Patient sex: M
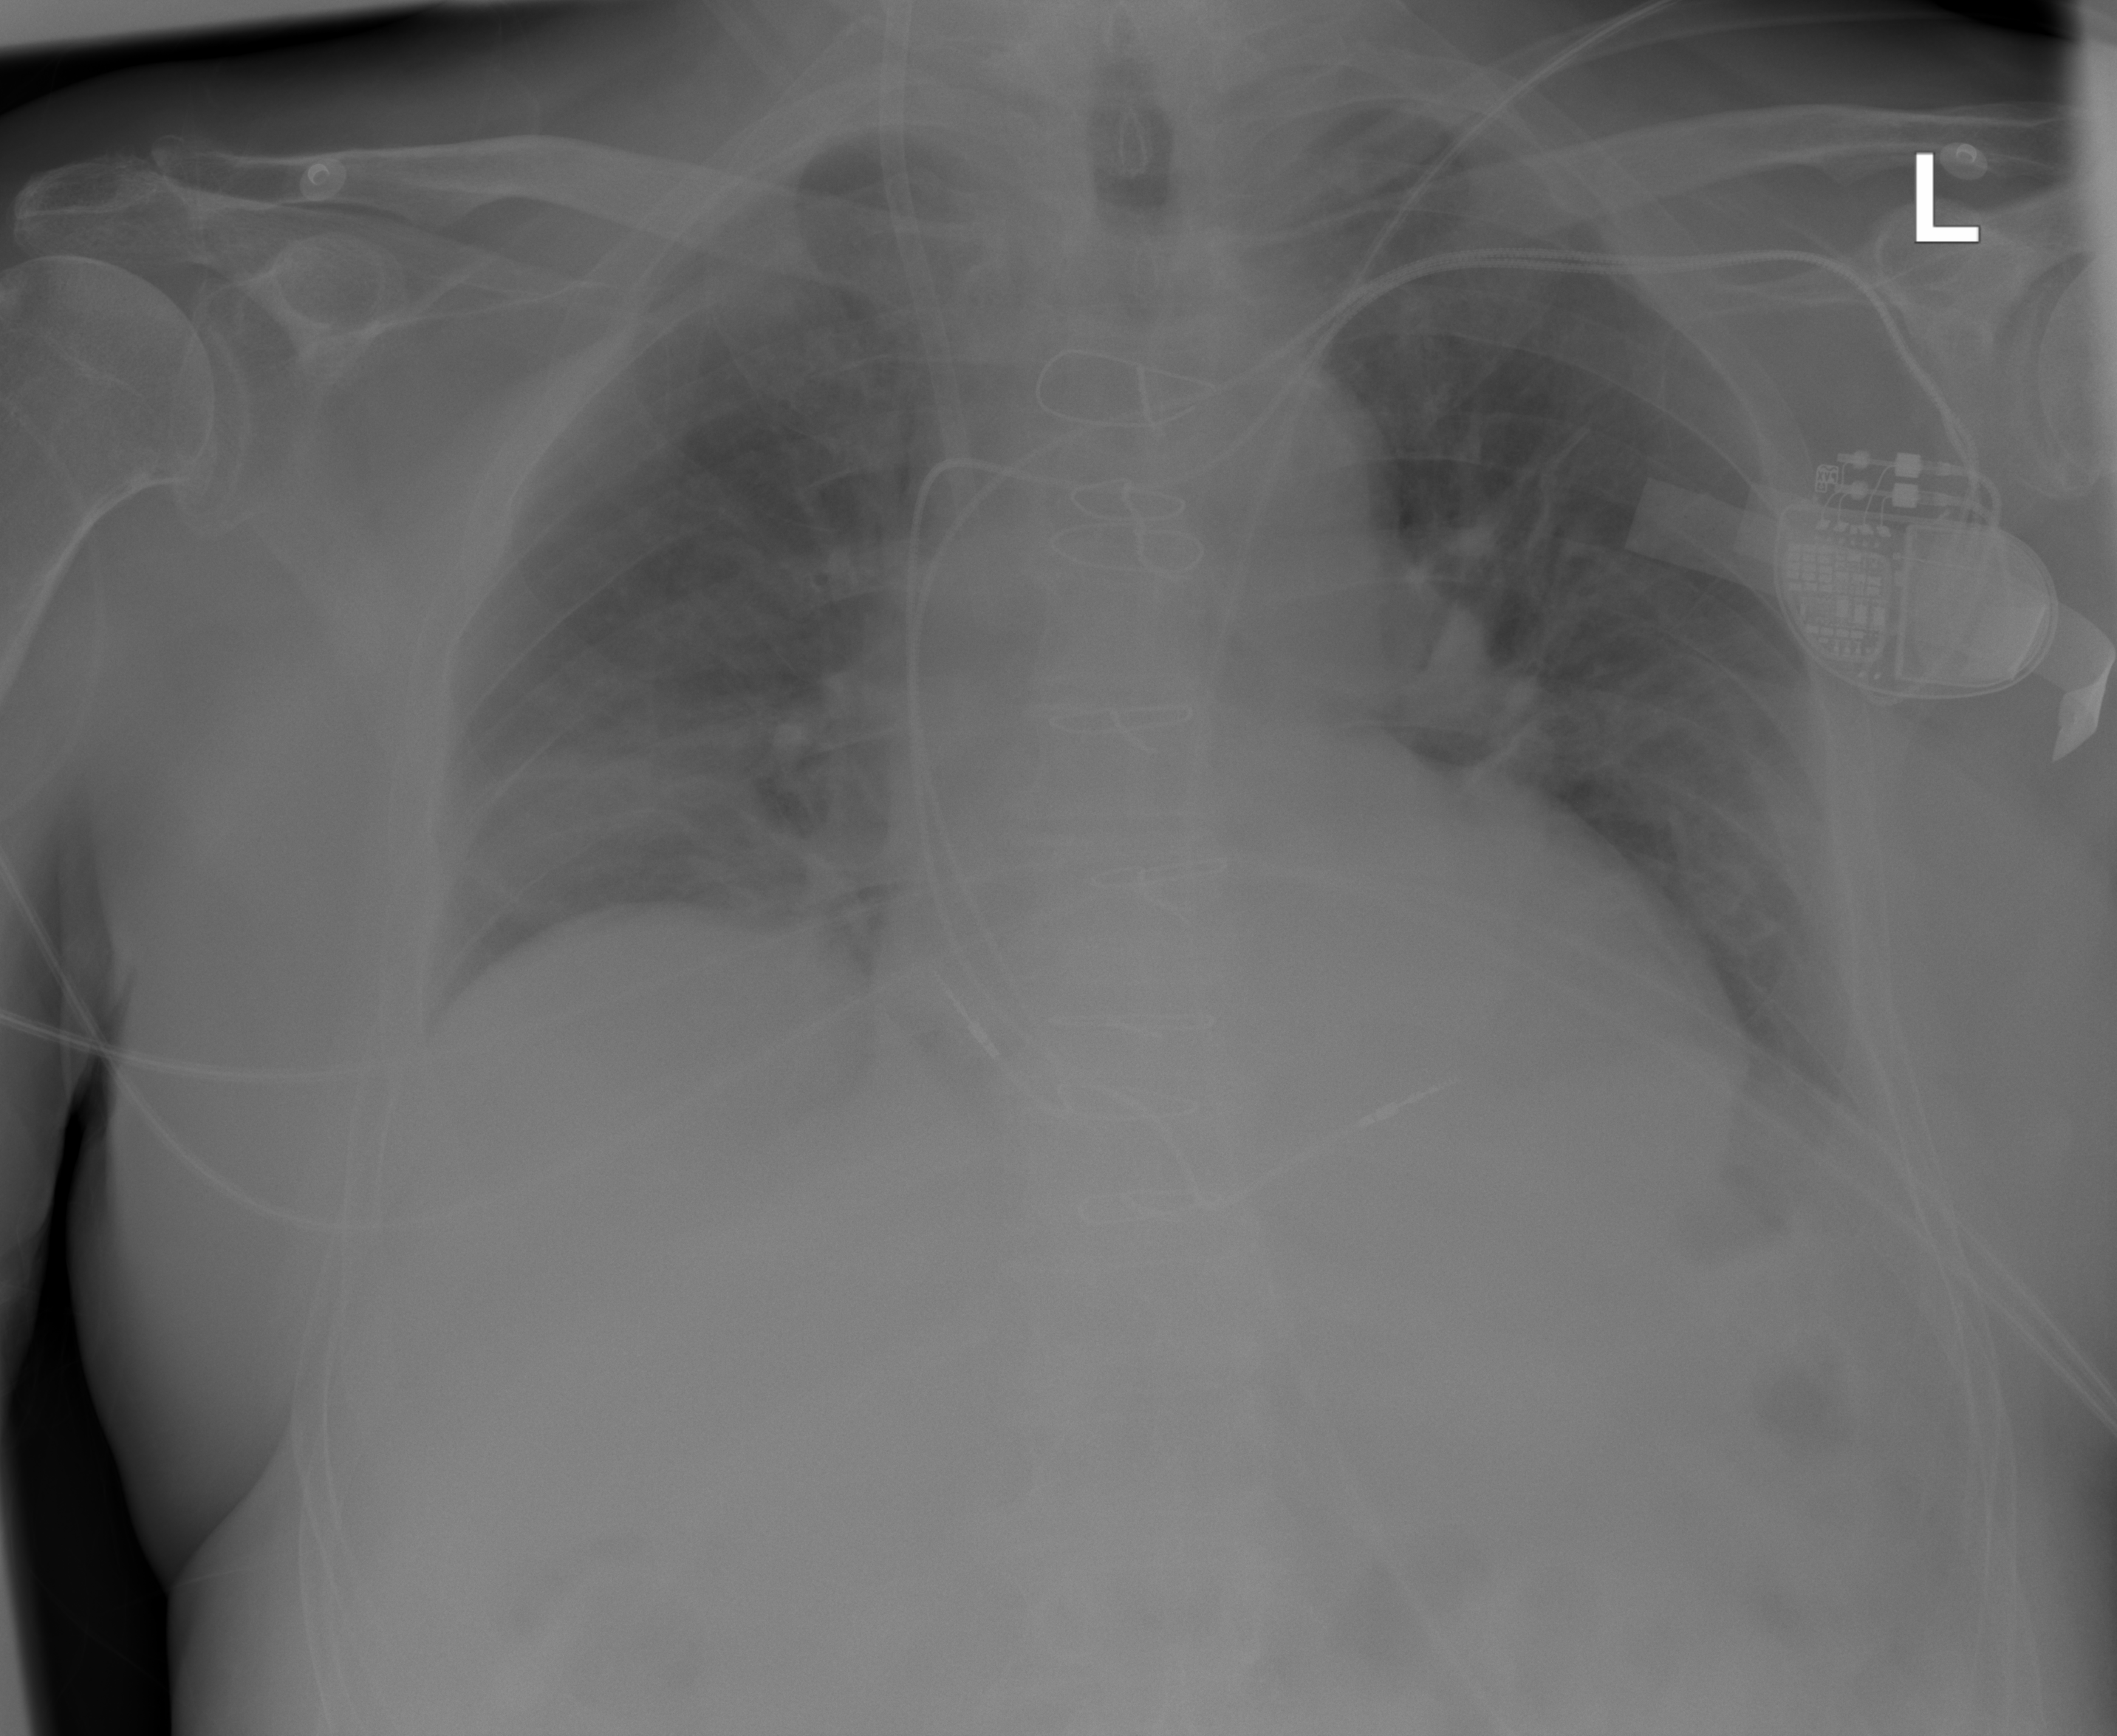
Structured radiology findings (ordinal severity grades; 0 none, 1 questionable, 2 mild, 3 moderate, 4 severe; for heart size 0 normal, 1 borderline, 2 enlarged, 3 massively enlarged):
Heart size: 2
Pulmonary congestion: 2
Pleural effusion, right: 0
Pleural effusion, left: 2
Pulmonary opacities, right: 0
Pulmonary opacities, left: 2
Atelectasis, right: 2
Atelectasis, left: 2